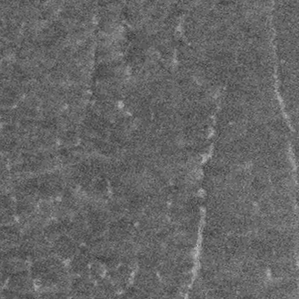
Label: frost